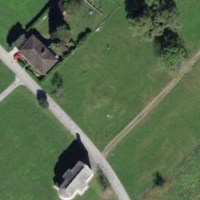
EUNIS habitat code: 52
Species observed at this site:
Turdus merula